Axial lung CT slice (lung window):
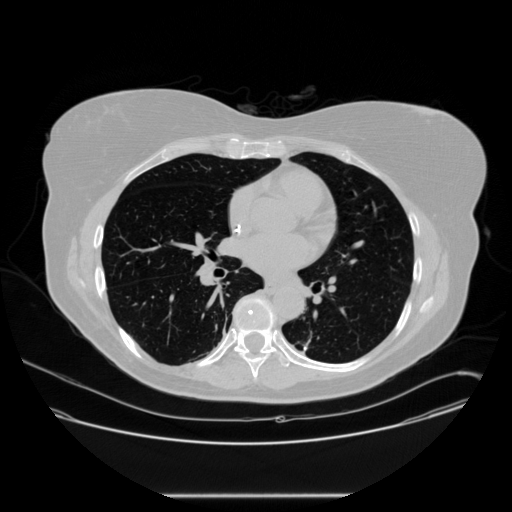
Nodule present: no